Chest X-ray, PA view. Patient: 23 years old, sex F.
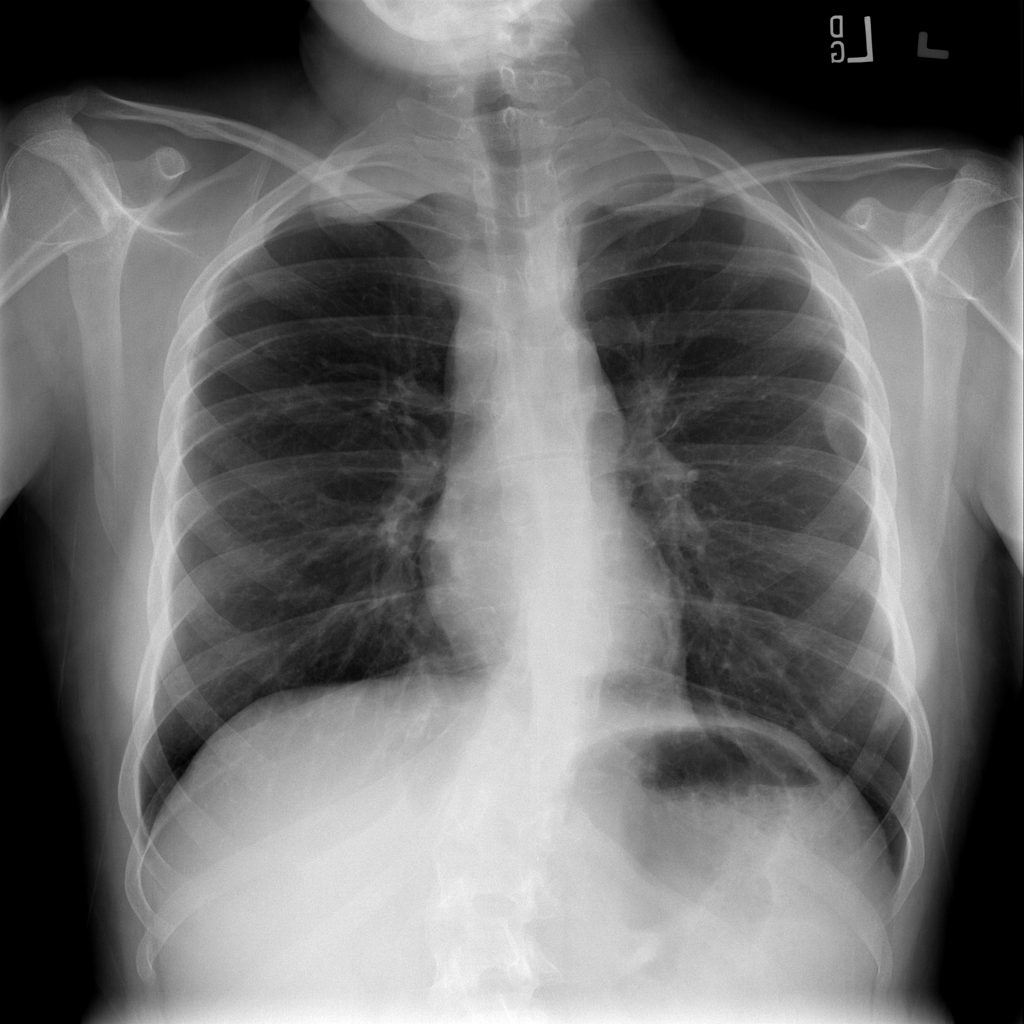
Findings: Mass, Nodule